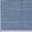
Piece: xx